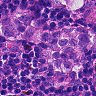
Metastatic tissue present: yes